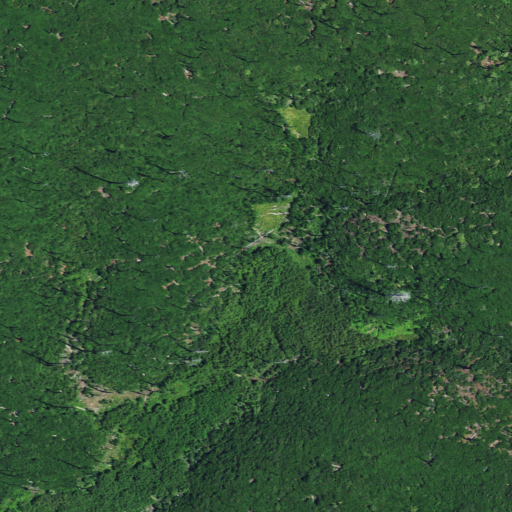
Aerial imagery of plain(s) in California named Graveyard Prairie containing grassland, open development, evergreen forest, and shrub